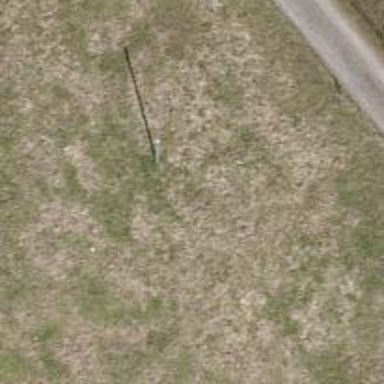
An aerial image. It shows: Power pole.